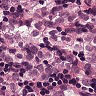
Metastatic tissue present: yes